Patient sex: M
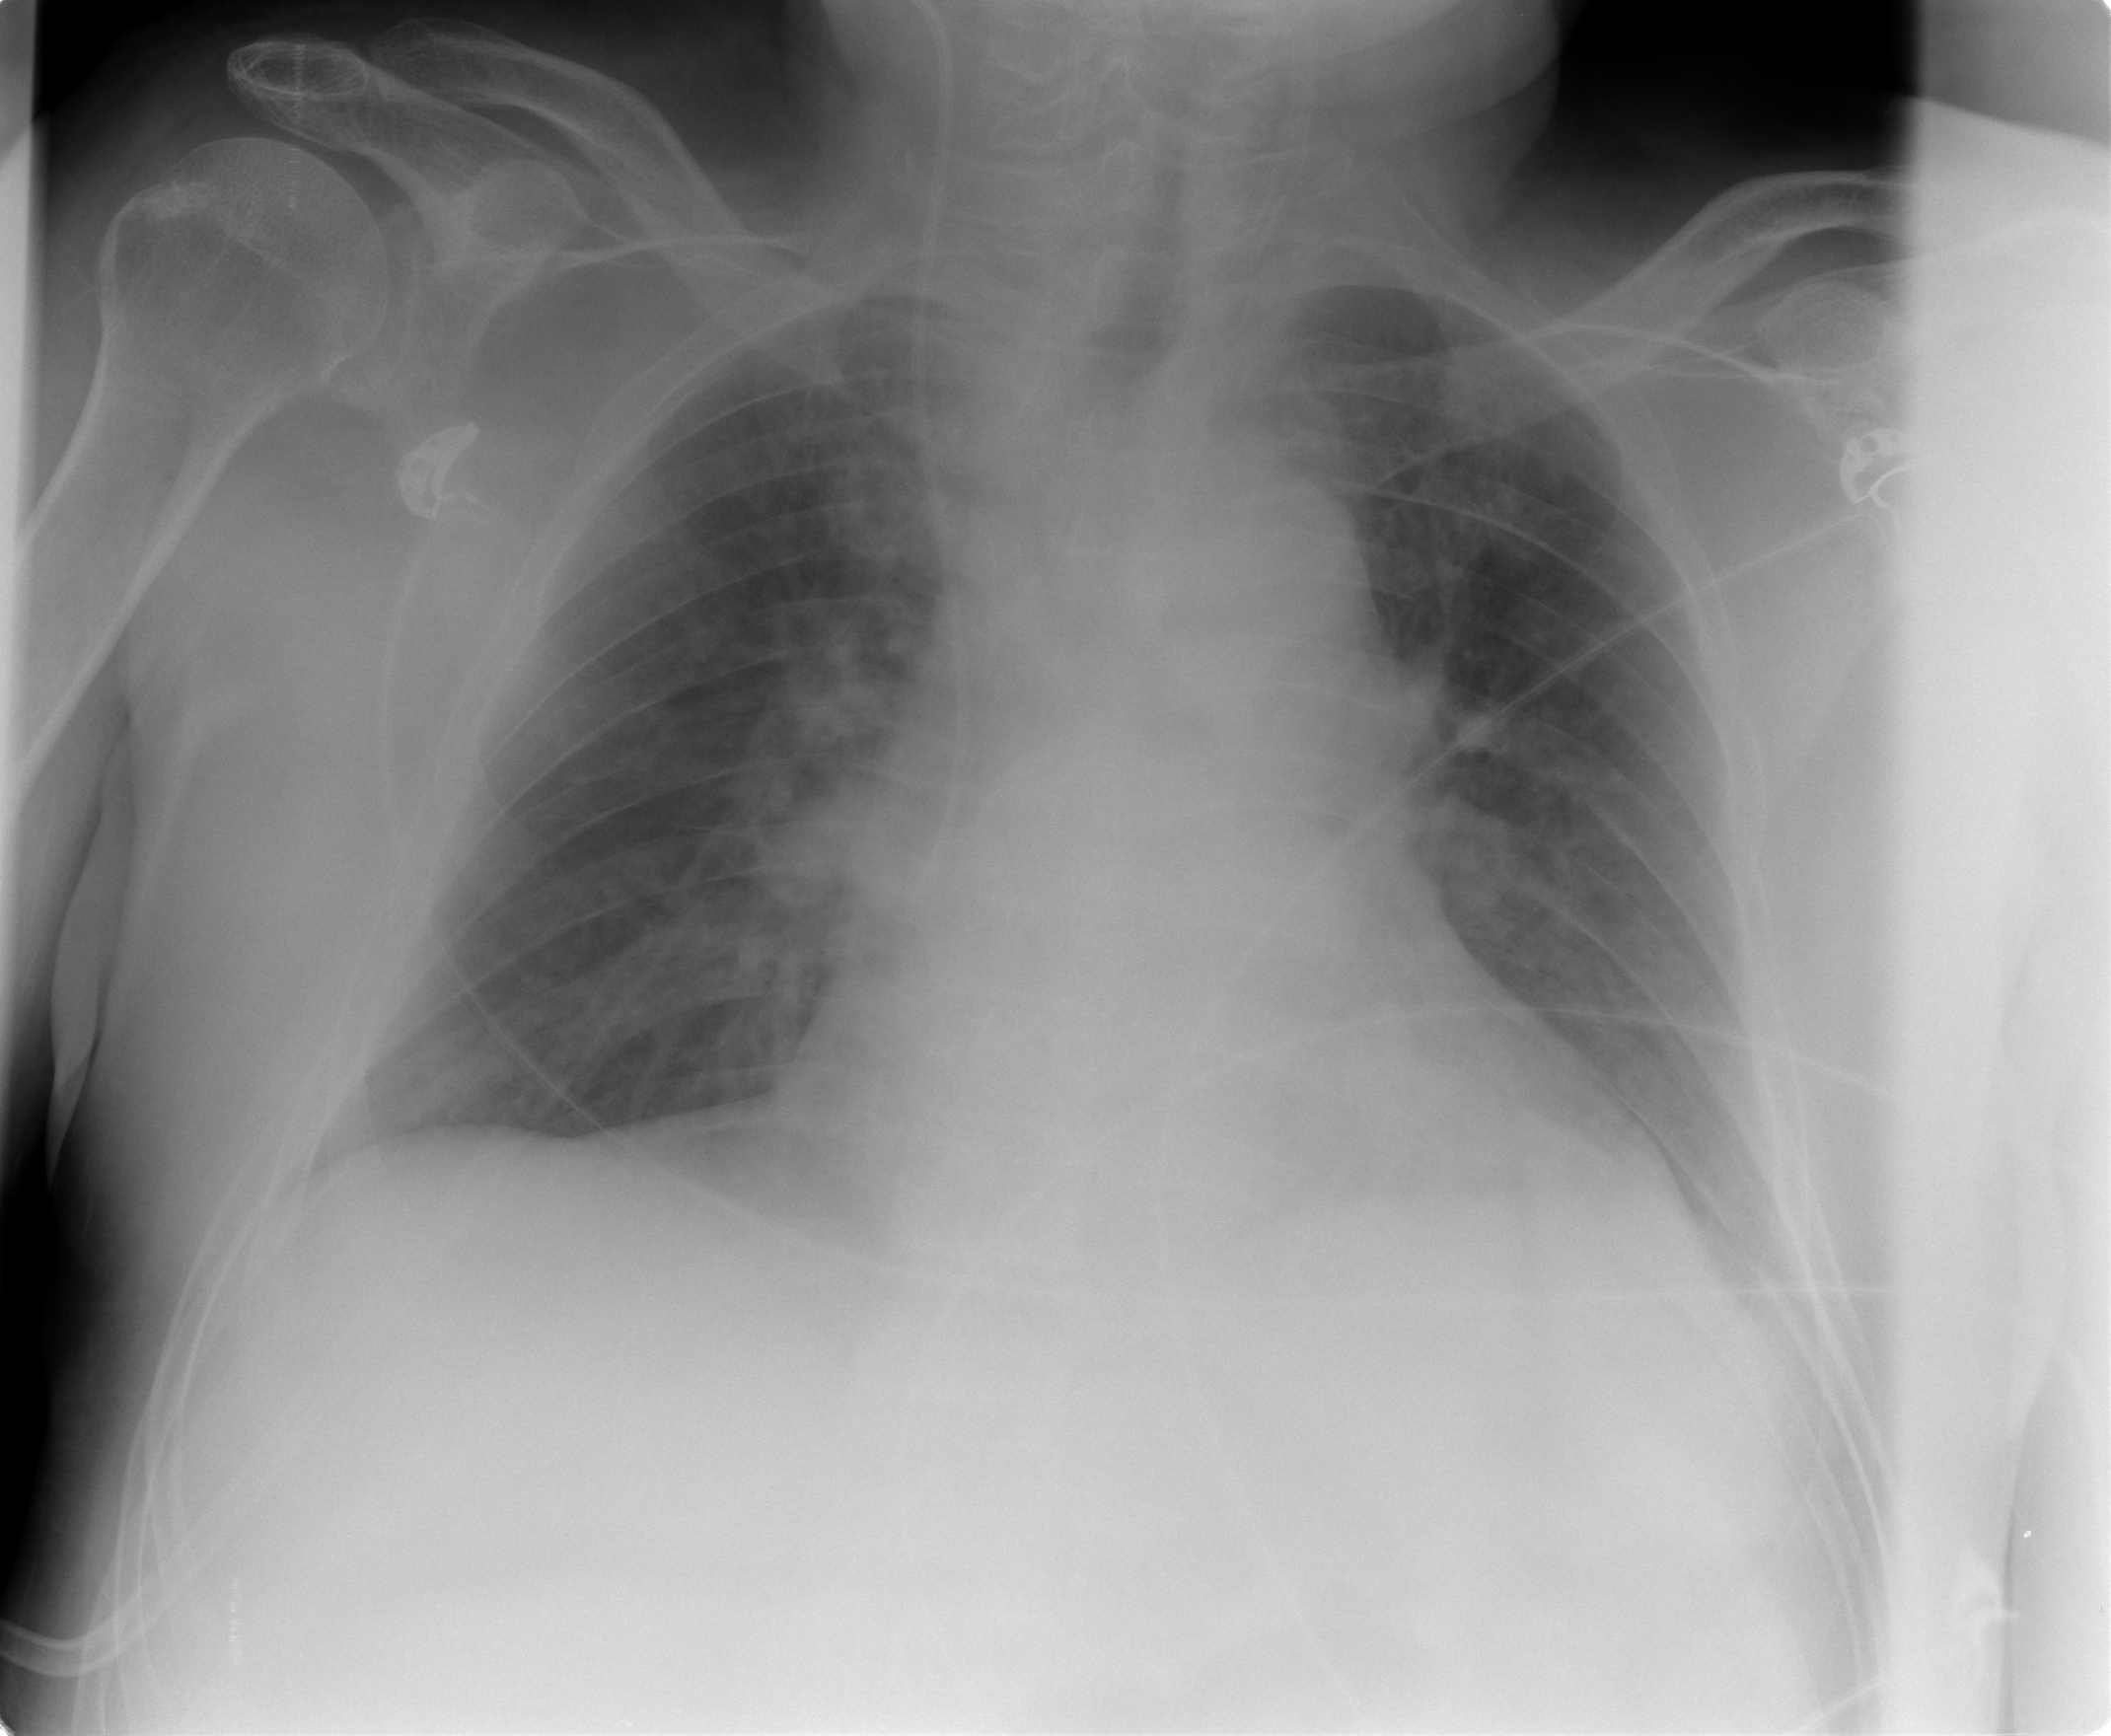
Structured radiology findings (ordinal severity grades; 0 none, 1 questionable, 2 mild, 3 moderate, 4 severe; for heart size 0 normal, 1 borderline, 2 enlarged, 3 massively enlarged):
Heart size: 2
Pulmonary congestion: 0
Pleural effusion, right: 0
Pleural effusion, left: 2
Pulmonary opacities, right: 0
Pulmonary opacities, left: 0
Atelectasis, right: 0
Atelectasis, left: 0